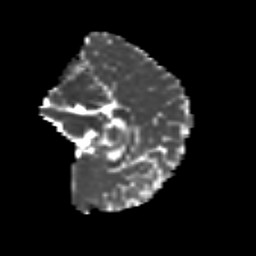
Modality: MD
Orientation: sagittal
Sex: male
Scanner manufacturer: siemens
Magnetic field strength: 3 T
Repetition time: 5 s
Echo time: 0.071 s